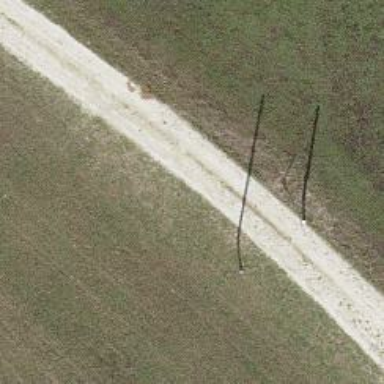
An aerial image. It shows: Unpaved track road with grade3 tracktype.